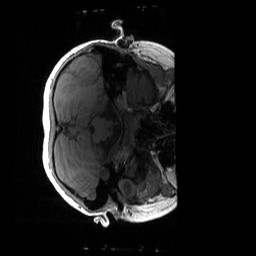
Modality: T1w
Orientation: axial
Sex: male
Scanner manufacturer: siemens
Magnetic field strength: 3 T
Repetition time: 1.9 s
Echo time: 0.00243 s